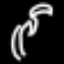
Label: palm tree